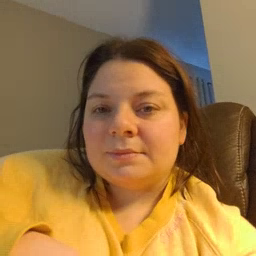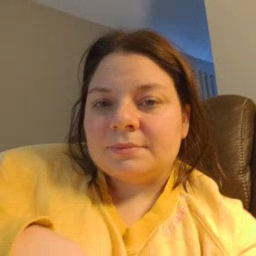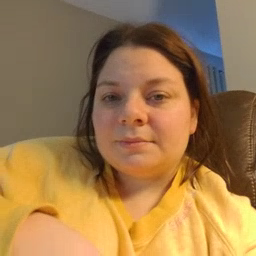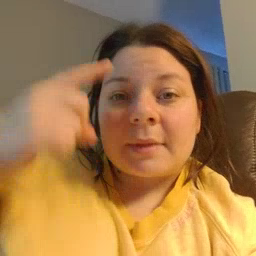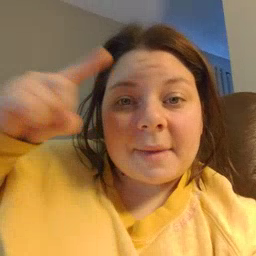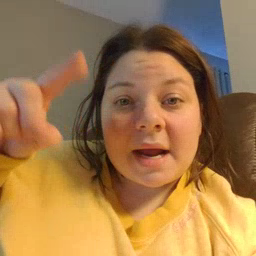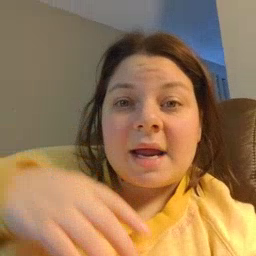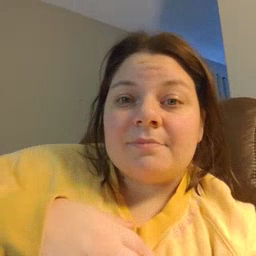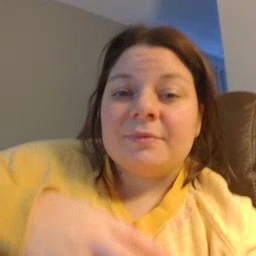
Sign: penny